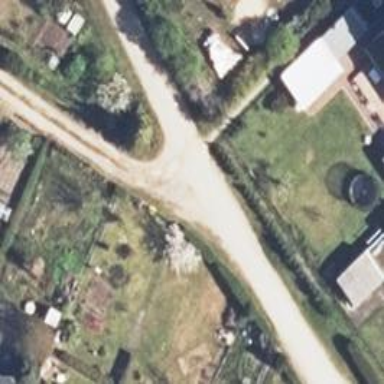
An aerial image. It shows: Residential road with gravel surface.